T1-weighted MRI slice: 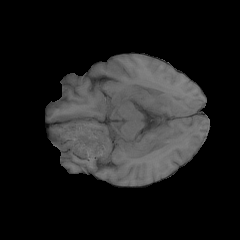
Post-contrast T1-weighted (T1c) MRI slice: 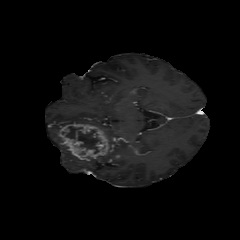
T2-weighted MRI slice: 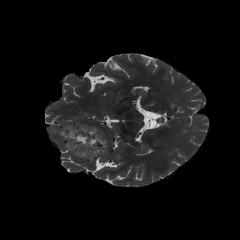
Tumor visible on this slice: yes